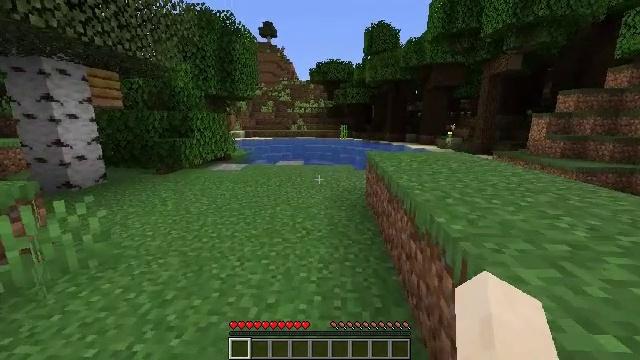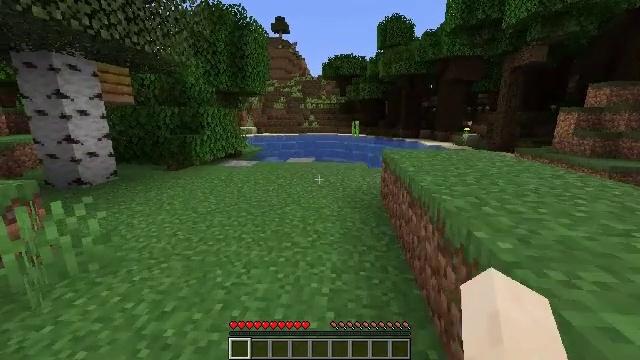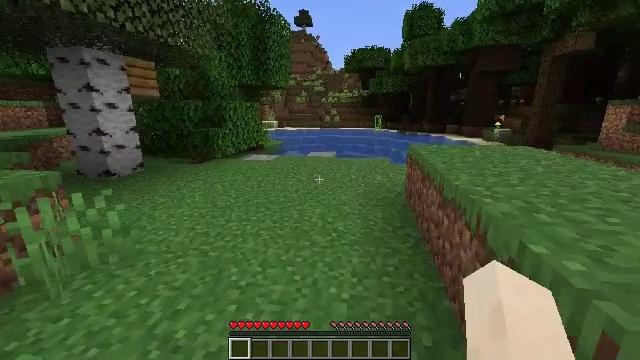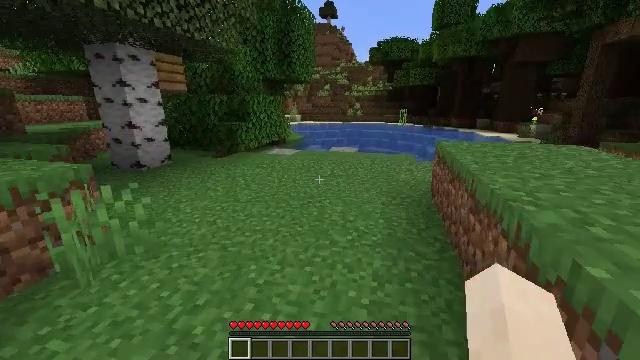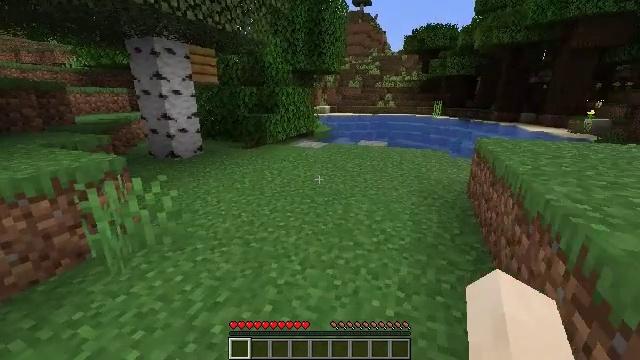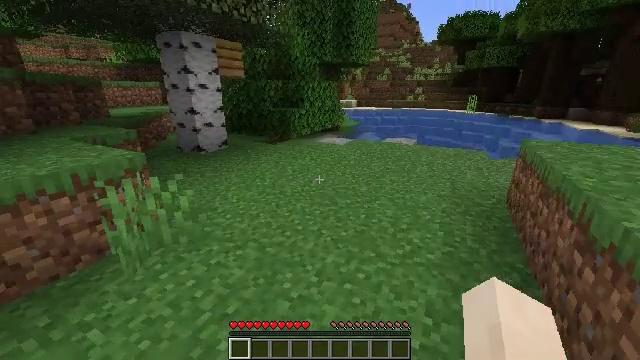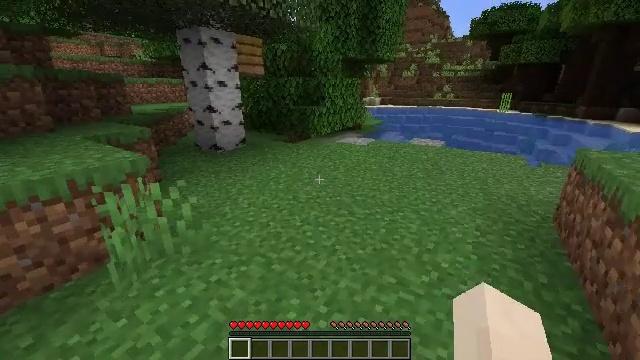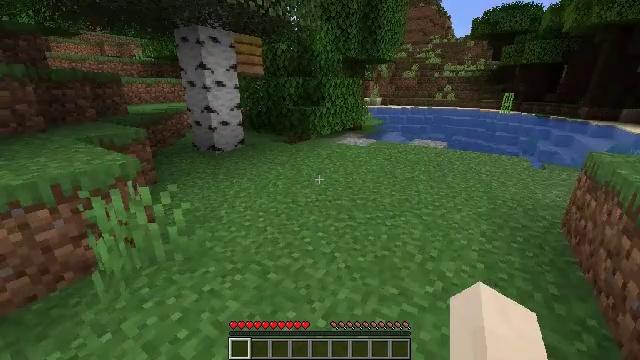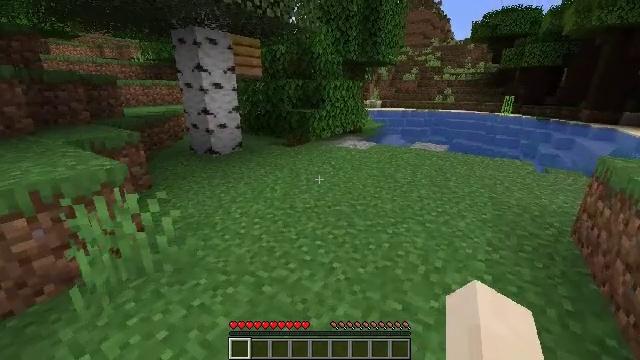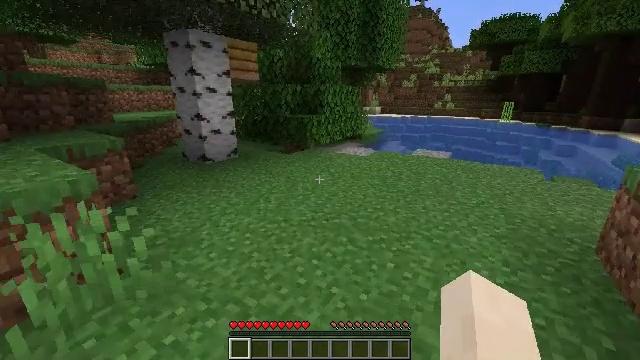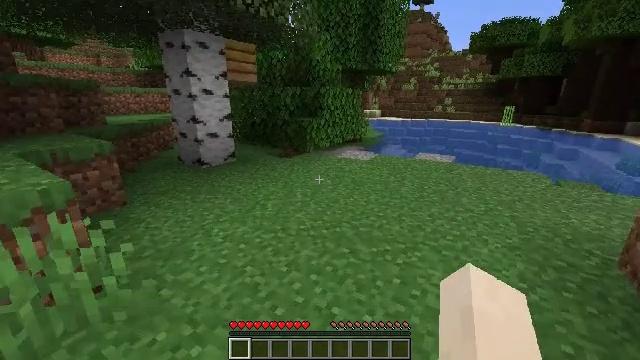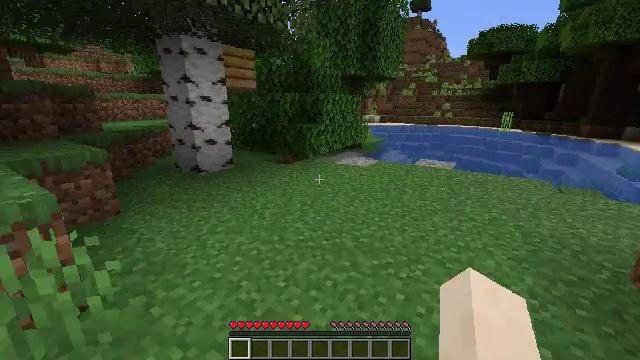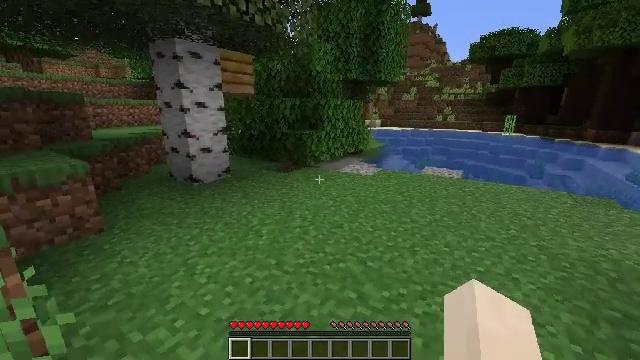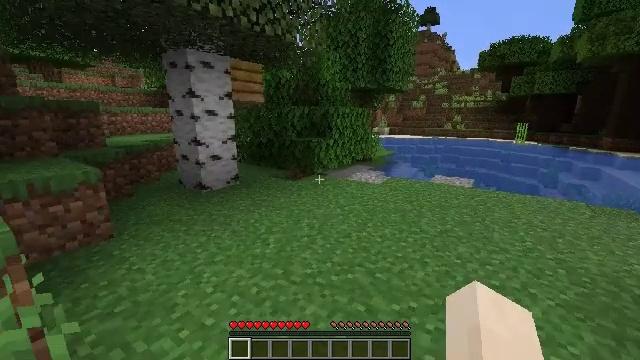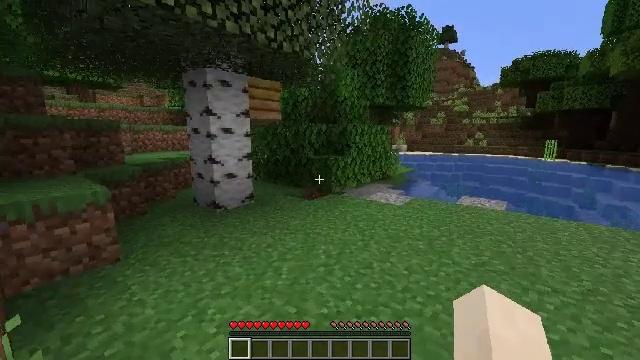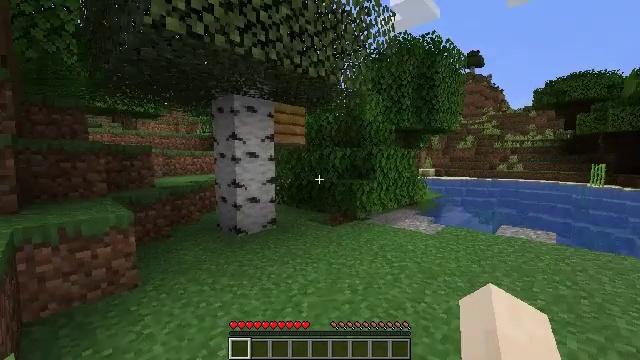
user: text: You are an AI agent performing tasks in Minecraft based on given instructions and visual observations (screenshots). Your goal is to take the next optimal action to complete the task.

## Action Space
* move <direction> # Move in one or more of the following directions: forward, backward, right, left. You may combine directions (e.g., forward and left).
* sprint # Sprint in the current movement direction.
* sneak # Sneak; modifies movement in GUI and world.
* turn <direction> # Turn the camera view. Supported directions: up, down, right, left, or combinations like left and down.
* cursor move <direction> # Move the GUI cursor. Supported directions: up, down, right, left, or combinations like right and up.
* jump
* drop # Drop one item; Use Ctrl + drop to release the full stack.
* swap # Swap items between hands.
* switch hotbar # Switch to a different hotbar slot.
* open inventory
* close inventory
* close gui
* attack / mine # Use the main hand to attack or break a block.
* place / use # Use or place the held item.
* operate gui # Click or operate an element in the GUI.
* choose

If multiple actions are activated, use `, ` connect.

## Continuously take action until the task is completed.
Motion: motion action
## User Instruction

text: Gather bee nest from a tree in the forest.
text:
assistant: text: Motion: move forward, turn left
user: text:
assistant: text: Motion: move forward, turn left and down
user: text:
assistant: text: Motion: move forward, turn left and down
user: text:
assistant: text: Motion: move forward, turn left and down
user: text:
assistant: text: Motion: move forward, turn left and down
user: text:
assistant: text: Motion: move forward, turn left
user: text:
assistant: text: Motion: move forward
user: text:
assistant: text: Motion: move forward
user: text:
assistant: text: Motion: move forward, turn up
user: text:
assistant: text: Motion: move forward
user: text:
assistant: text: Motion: move forward, turn up
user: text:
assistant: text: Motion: move forward, turn up
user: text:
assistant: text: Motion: move forward, turn left and up
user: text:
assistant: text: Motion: move forward, turn left and up
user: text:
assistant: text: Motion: move forward, turn left and up
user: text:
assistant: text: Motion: move forward, turn left and up
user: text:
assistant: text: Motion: move forward, turn left and up
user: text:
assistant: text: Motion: move forward
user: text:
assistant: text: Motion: move forward, turn right
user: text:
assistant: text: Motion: move forward, turn right and up
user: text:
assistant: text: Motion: move forward
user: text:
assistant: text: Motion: move forward
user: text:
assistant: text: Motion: move forward
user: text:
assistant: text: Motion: move forward
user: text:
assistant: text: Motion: move forward
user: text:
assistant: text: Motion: move forward
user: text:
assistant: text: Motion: move forward
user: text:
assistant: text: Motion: move forward
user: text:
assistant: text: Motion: move forward, turn left and up
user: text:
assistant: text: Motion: move forward, turn up